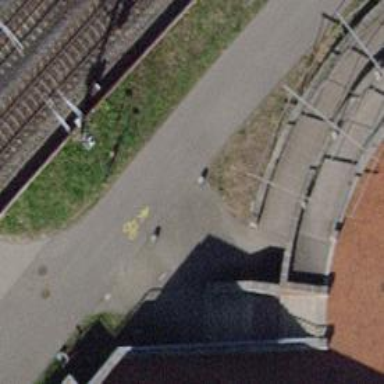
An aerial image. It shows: Bollard barrier.